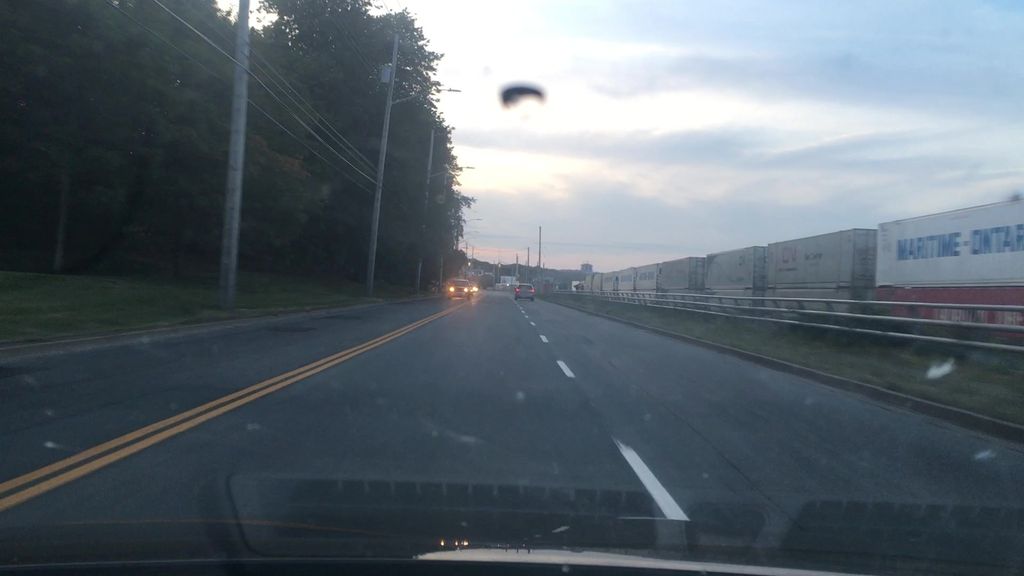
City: halifax